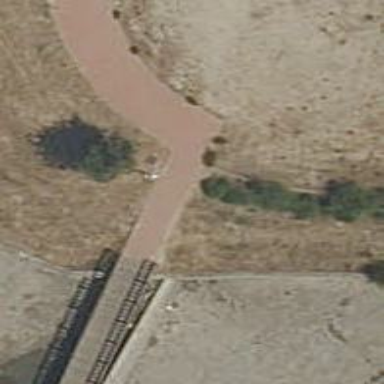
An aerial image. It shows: Footway bridge.